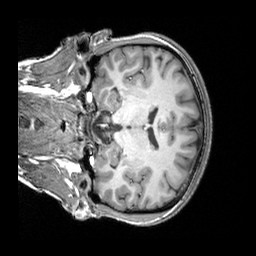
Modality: T1w
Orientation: coronal
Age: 25
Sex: female
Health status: healthy
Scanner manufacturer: siemens
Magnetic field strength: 3 T
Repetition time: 2.3 s
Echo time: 0.00303 s